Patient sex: M
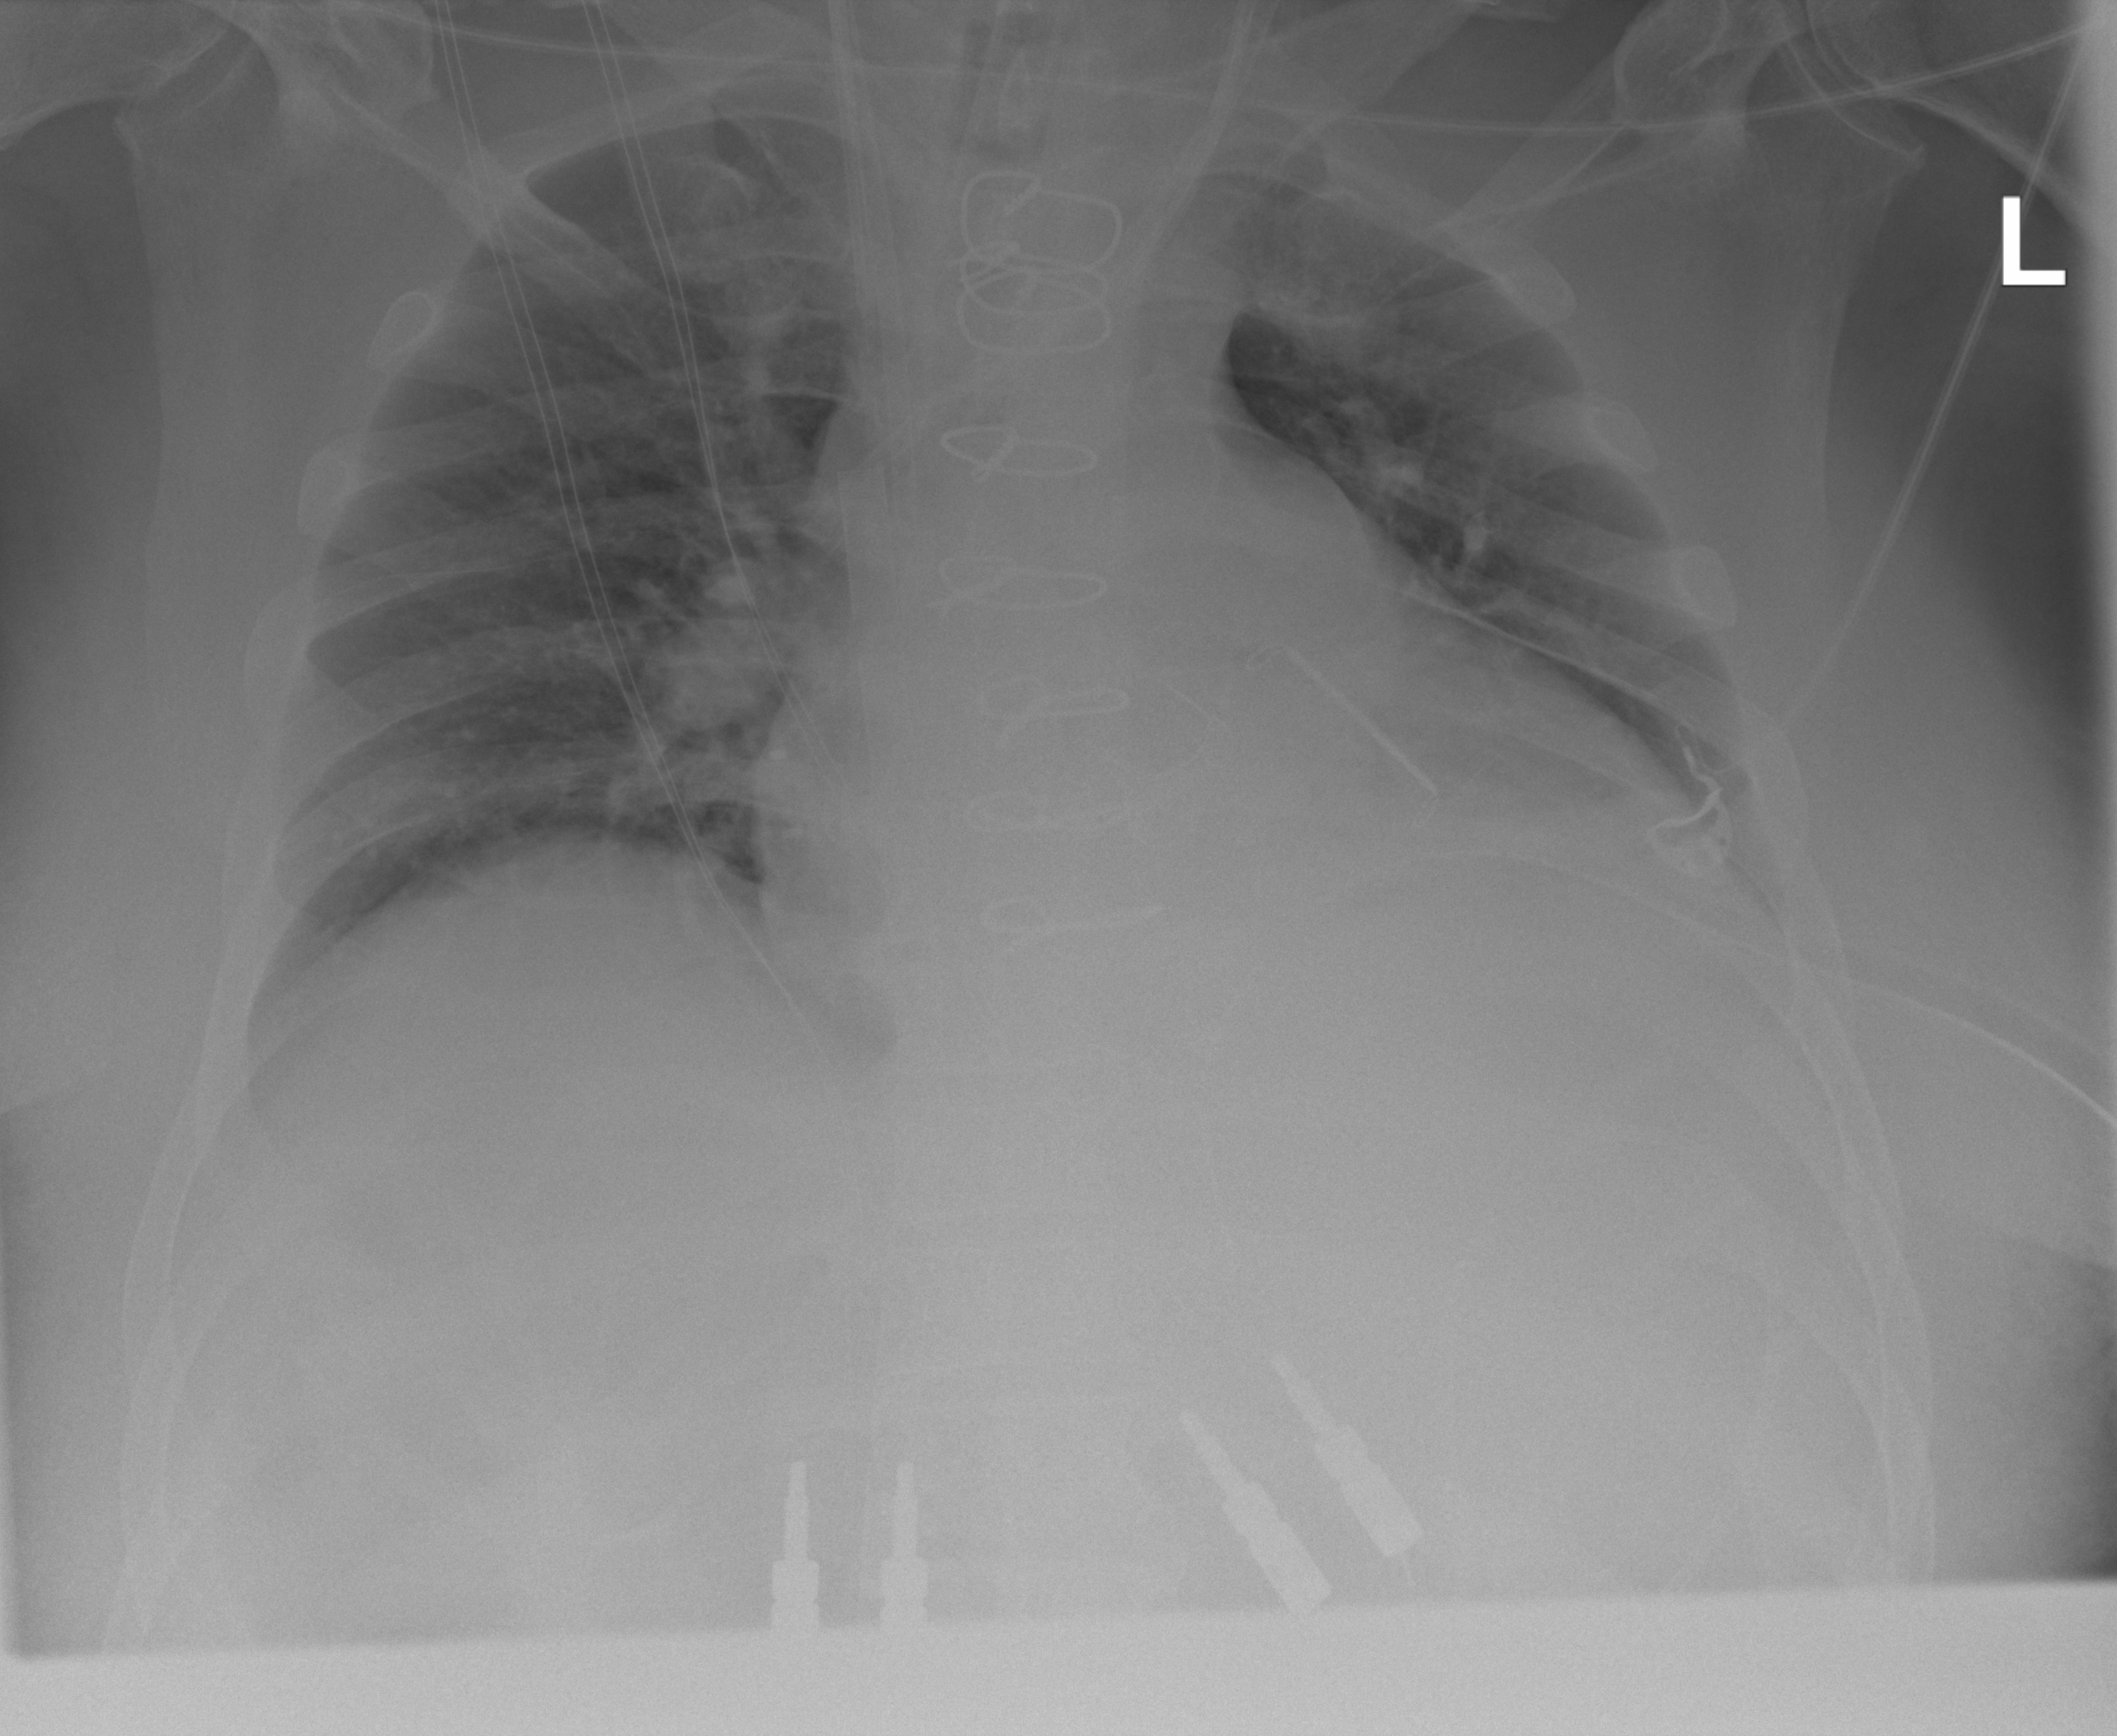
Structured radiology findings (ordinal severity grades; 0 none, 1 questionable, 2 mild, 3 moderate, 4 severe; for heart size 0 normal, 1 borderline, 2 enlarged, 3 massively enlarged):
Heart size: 2
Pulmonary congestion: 2
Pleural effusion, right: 2
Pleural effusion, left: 2
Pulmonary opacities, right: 0
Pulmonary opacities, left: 0
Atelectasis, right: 2
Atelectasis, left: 2